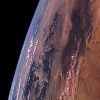
Label: land